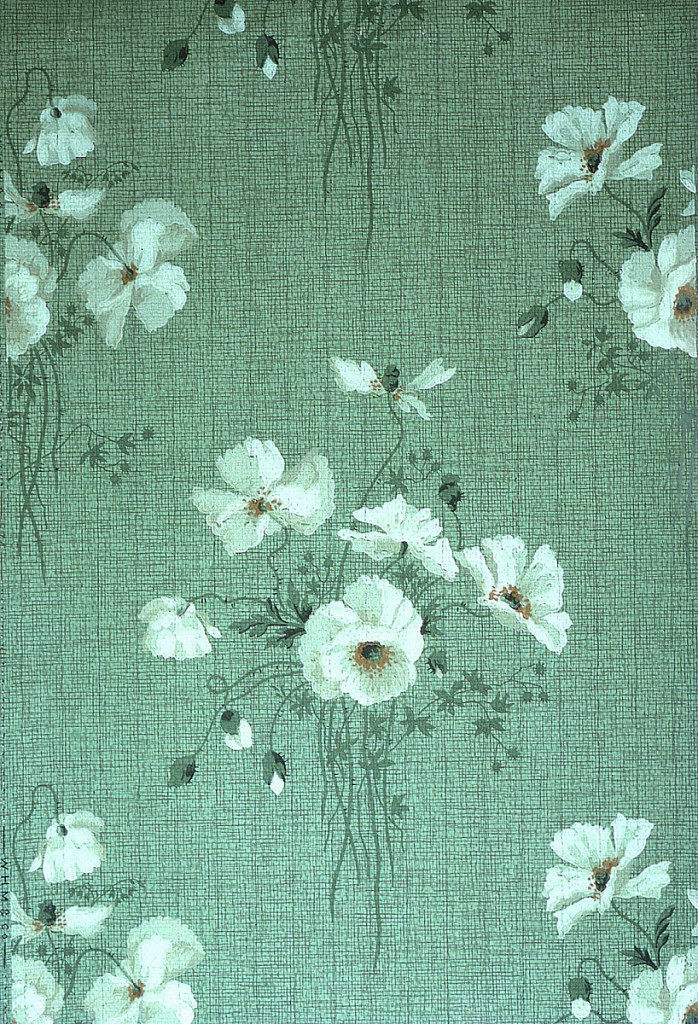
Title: Sidewall - sample
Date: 1906–08
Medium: Machine-printed paper
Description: Bouquet of poppy flowers, on long stems. Printed in green on green background with textile-like design.